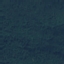
Land use / land cover class: Forest